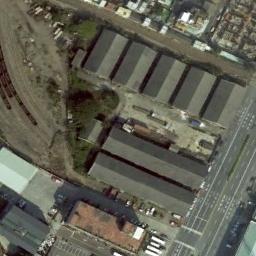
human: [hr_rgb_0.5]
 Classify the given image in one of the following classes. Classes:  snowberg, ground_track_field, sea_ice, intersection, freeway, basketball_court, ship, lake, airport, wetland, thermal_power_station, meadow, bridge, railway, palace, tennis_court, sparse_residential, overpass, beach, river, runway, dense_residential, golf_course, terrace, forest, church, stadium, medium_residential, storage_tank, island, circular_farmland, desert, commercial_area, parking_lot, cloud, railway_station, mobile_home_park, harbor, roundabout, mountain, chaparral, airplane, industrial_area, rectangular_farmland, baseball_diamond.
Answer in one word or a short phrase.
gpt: industrial_area